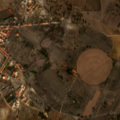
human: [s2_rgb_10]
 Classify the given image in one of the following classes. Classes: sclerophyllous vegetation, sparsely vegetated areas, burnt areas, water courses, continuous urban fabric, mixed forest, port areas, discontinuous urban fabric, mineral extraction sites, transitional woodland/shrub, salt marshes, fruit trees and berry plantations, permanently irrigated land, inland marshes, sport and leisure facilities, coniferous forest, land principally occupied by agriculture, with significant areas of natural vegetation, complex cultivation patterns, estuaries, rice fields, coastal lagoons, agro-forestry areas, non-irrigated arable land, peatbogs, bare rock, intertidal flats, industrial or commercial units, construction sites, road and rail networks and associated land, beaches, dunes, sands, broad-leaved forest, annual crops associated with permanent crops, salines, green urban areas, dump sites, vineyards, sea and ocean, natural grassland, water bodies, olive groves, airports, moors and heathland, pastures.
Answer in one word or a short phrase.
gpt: discontinuous urban fabric, non-irrigated arable land, olive groves, complex cultivation patterns, land principally occupied by agriculture, with significant areas of natural vegetation